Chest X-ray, PA view. Patient: 61 years old, sex M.
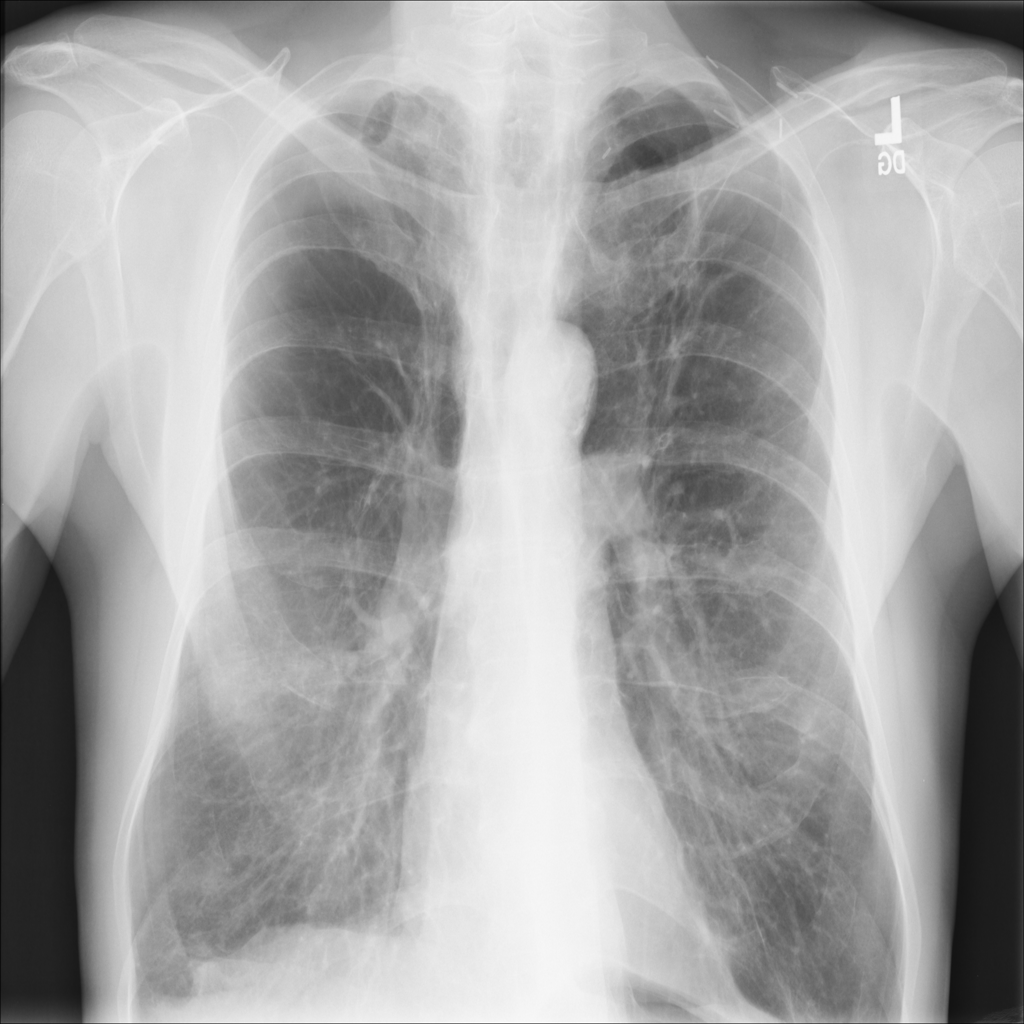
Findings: No Finding